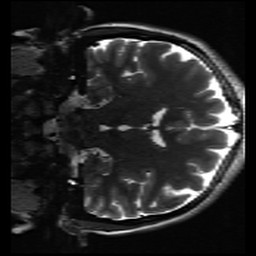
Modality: inplaneT2
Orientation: coronal